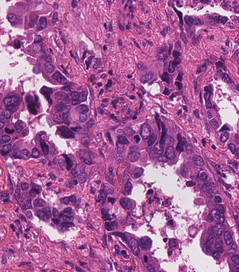
Tumor epithelial tissue: yes
Tumor-associated stroma tissue: yes
Normal tissue: no